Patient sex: F
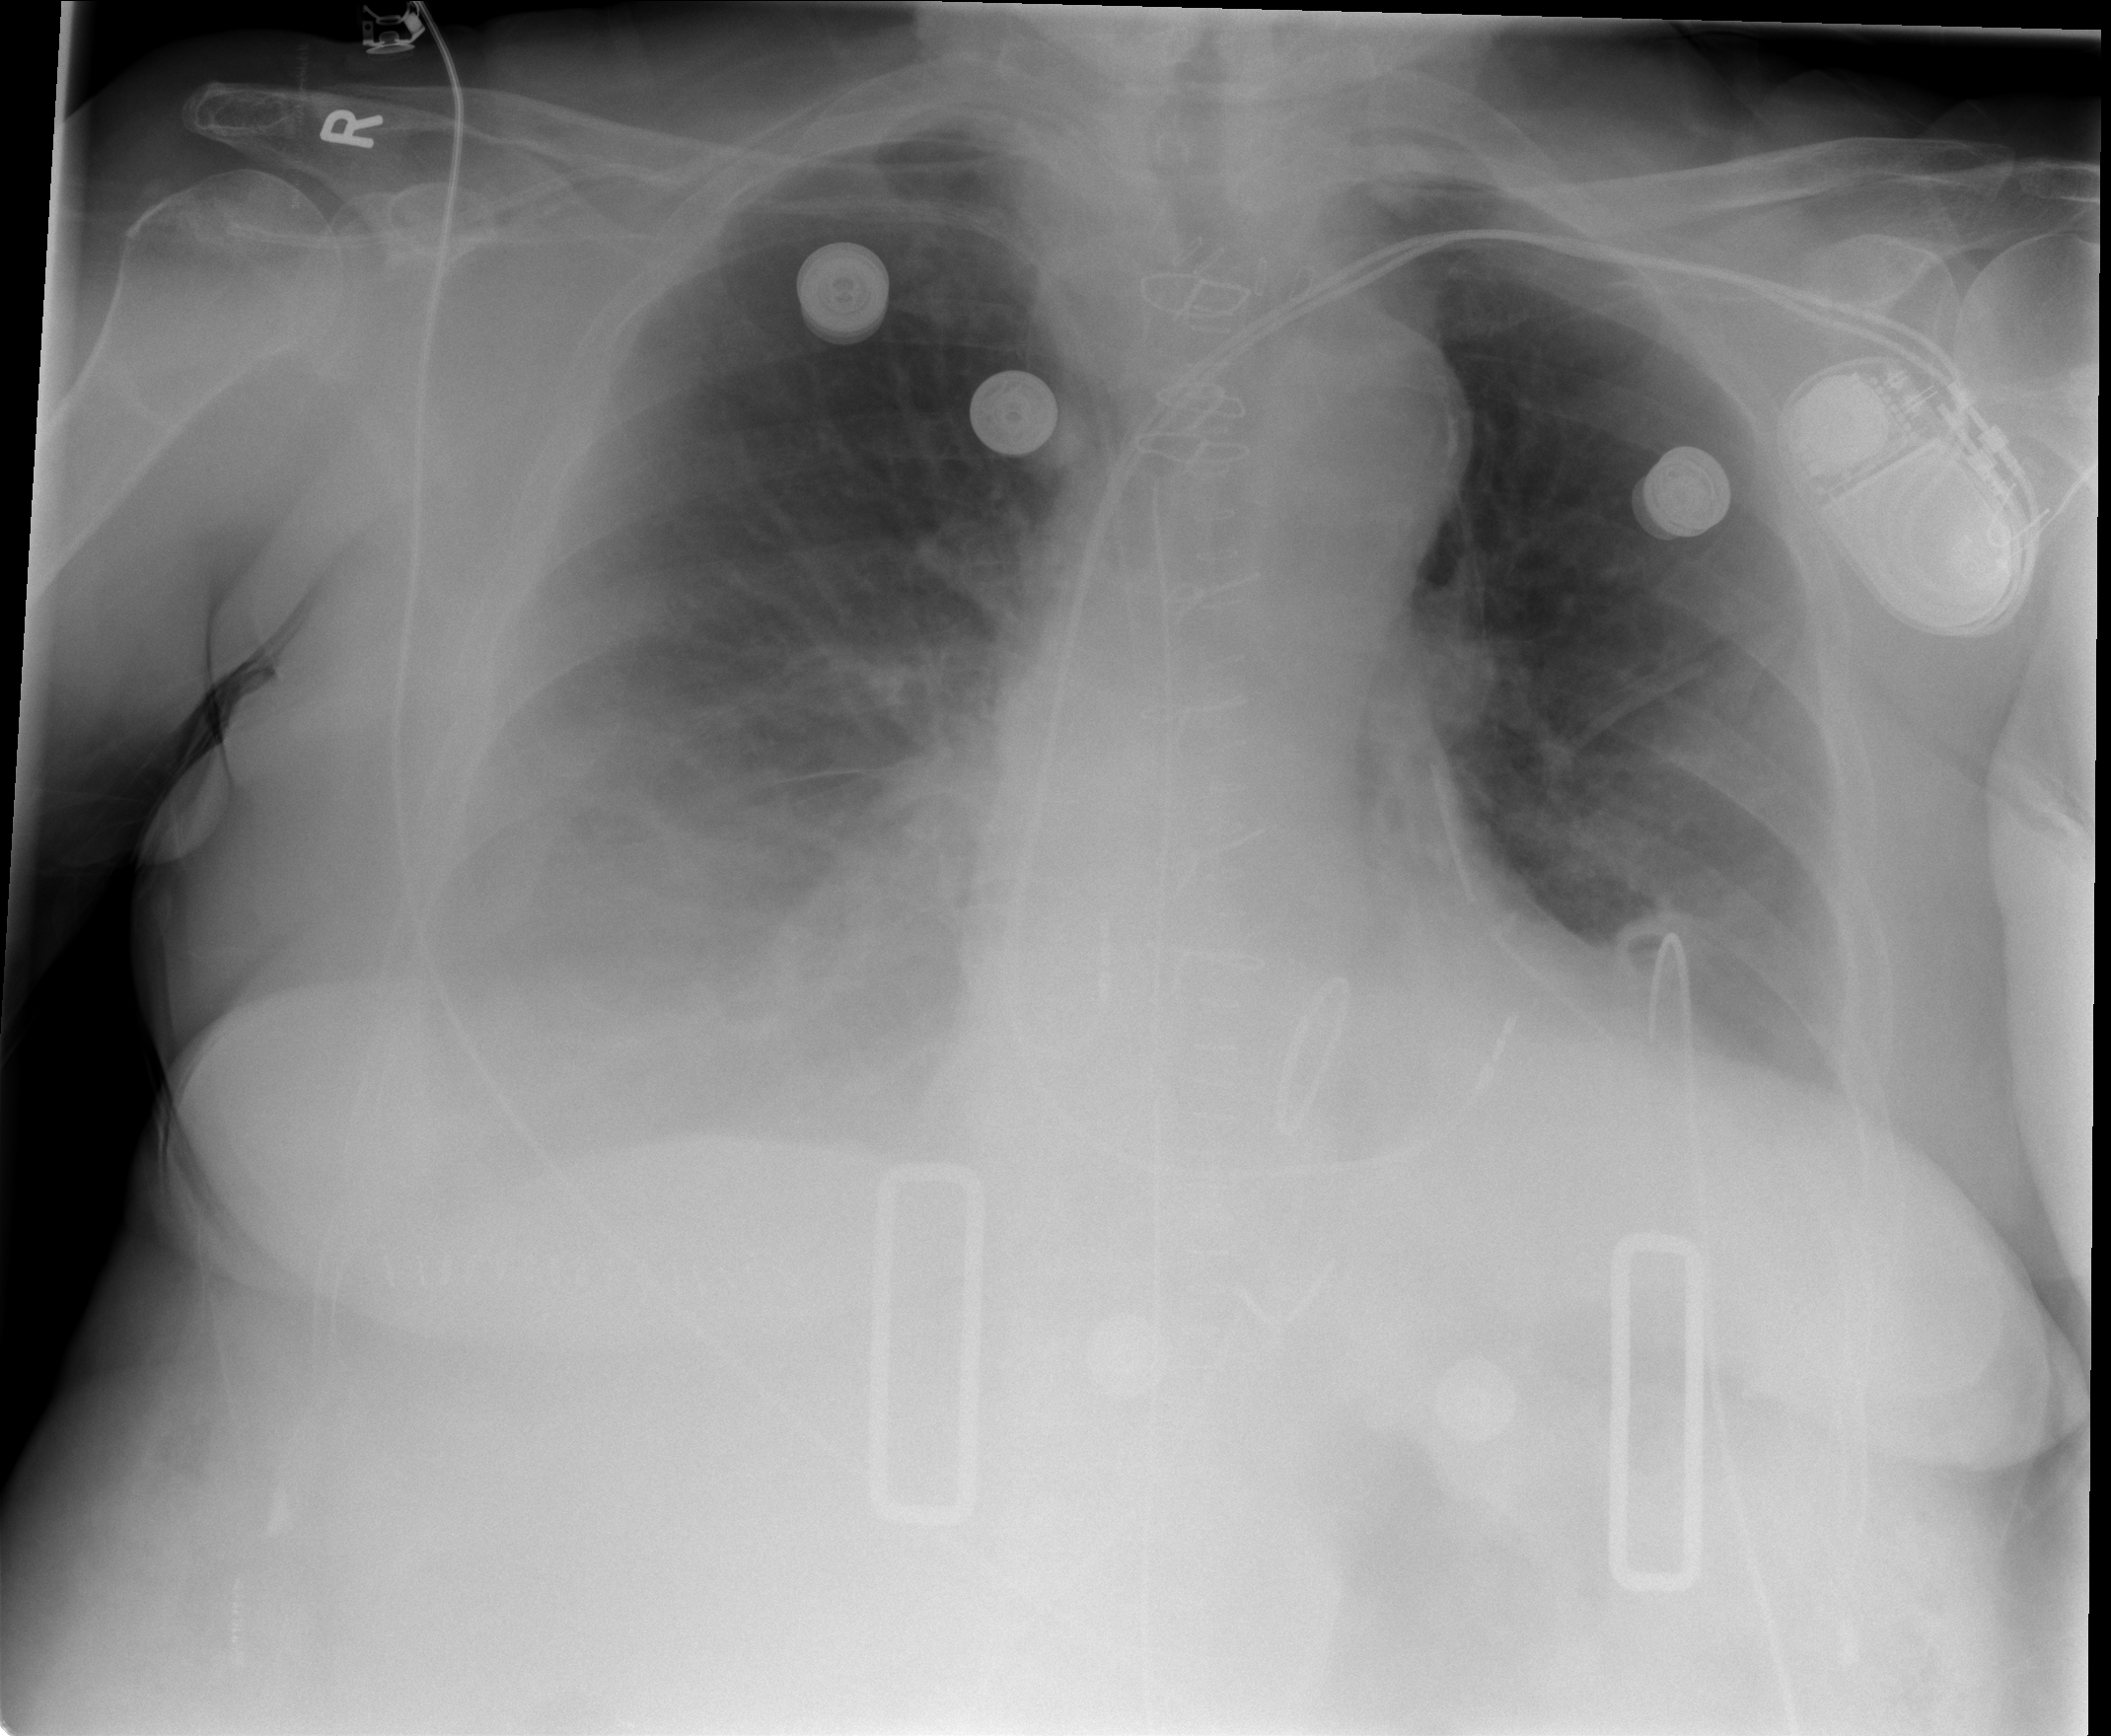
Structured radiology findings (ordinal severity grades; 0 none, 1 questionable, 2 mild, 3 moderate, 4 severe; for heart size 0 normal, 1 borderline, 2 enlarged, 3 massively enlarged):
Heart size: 0
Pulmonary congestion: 3
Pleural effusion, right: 2
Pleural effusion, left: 2
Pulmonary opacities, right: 2
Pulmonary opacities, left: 1
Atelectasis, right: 2
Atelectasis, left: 2